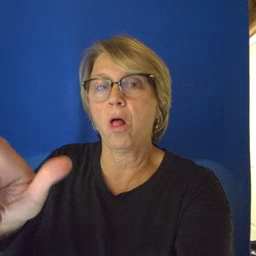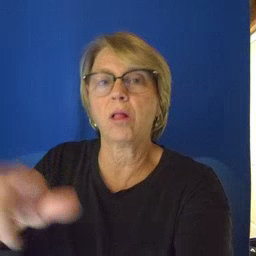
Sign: all